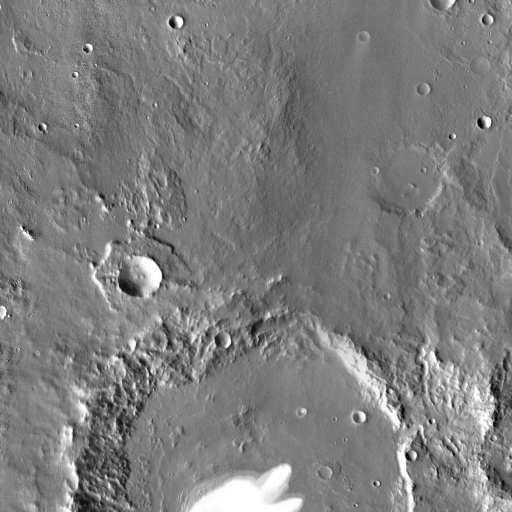
Crater classes present: Background, Other, Buried, Secondary